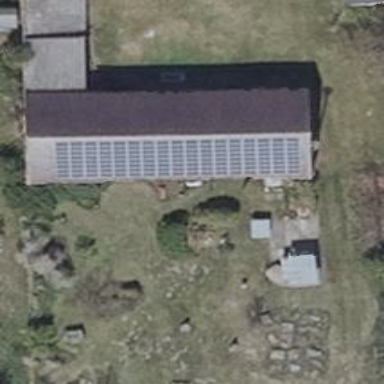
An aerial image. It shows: Solar photovoltaic panel generator producing electricity in small installation.